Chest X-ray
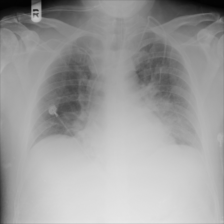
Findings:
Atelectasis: negative
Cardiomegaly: negative
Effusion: negative
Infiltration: negative
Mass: negative
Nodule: negative
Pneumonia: negative
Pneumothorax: negative
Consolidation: negative
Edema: negative
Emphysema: negative
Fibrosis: negative
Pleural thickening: negative
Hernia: negative